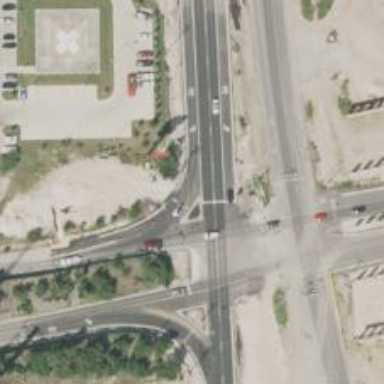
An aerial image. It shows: Secondary link road.